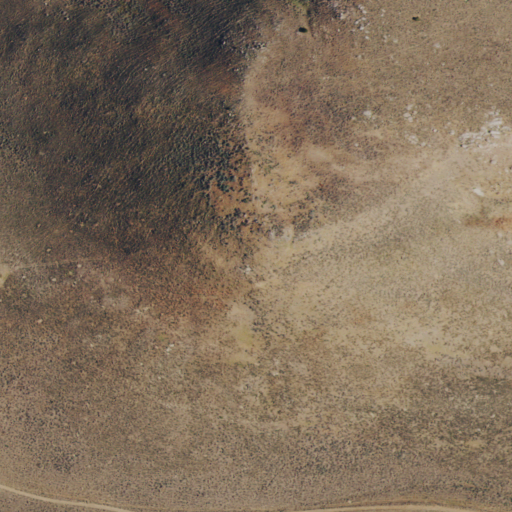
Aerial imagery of mountain in Wyoming named Wild Horse Butte containing shrub, evergreen forest, and grassland